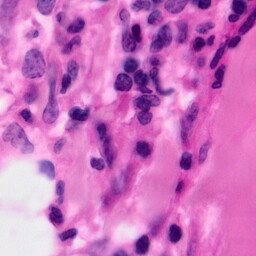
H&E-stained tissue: Pancreatic